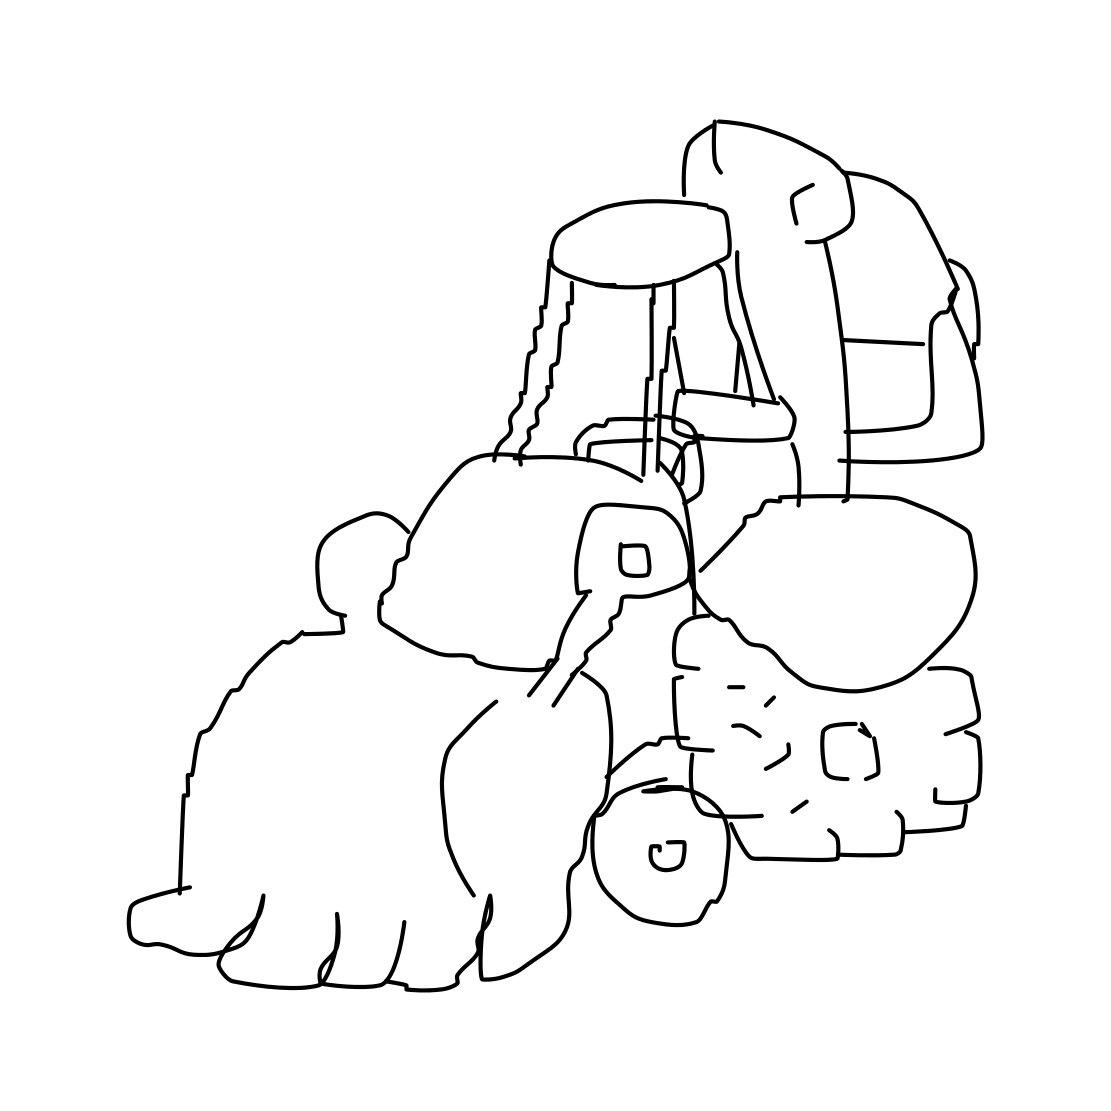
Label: bulldozer